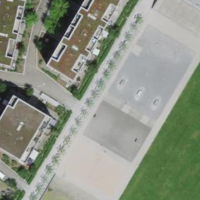
EUNIS habitat code: 53
Species observed at this site:
Bellis perennis